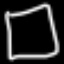
Label: square